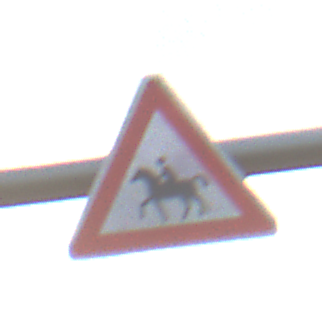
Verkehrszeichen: ReiterRechts
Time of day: SunriseSunset
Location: Outdoor (Nature)
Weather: PartlyCloudy
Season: NotSpecified
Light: Natural